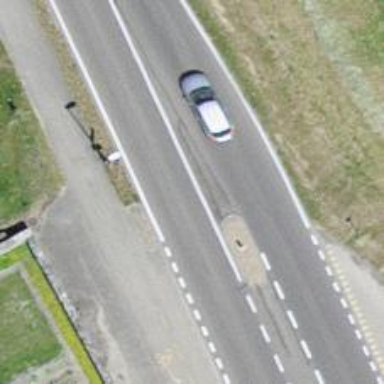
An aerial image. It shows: Secondary road with asphalt surface.